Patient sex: M
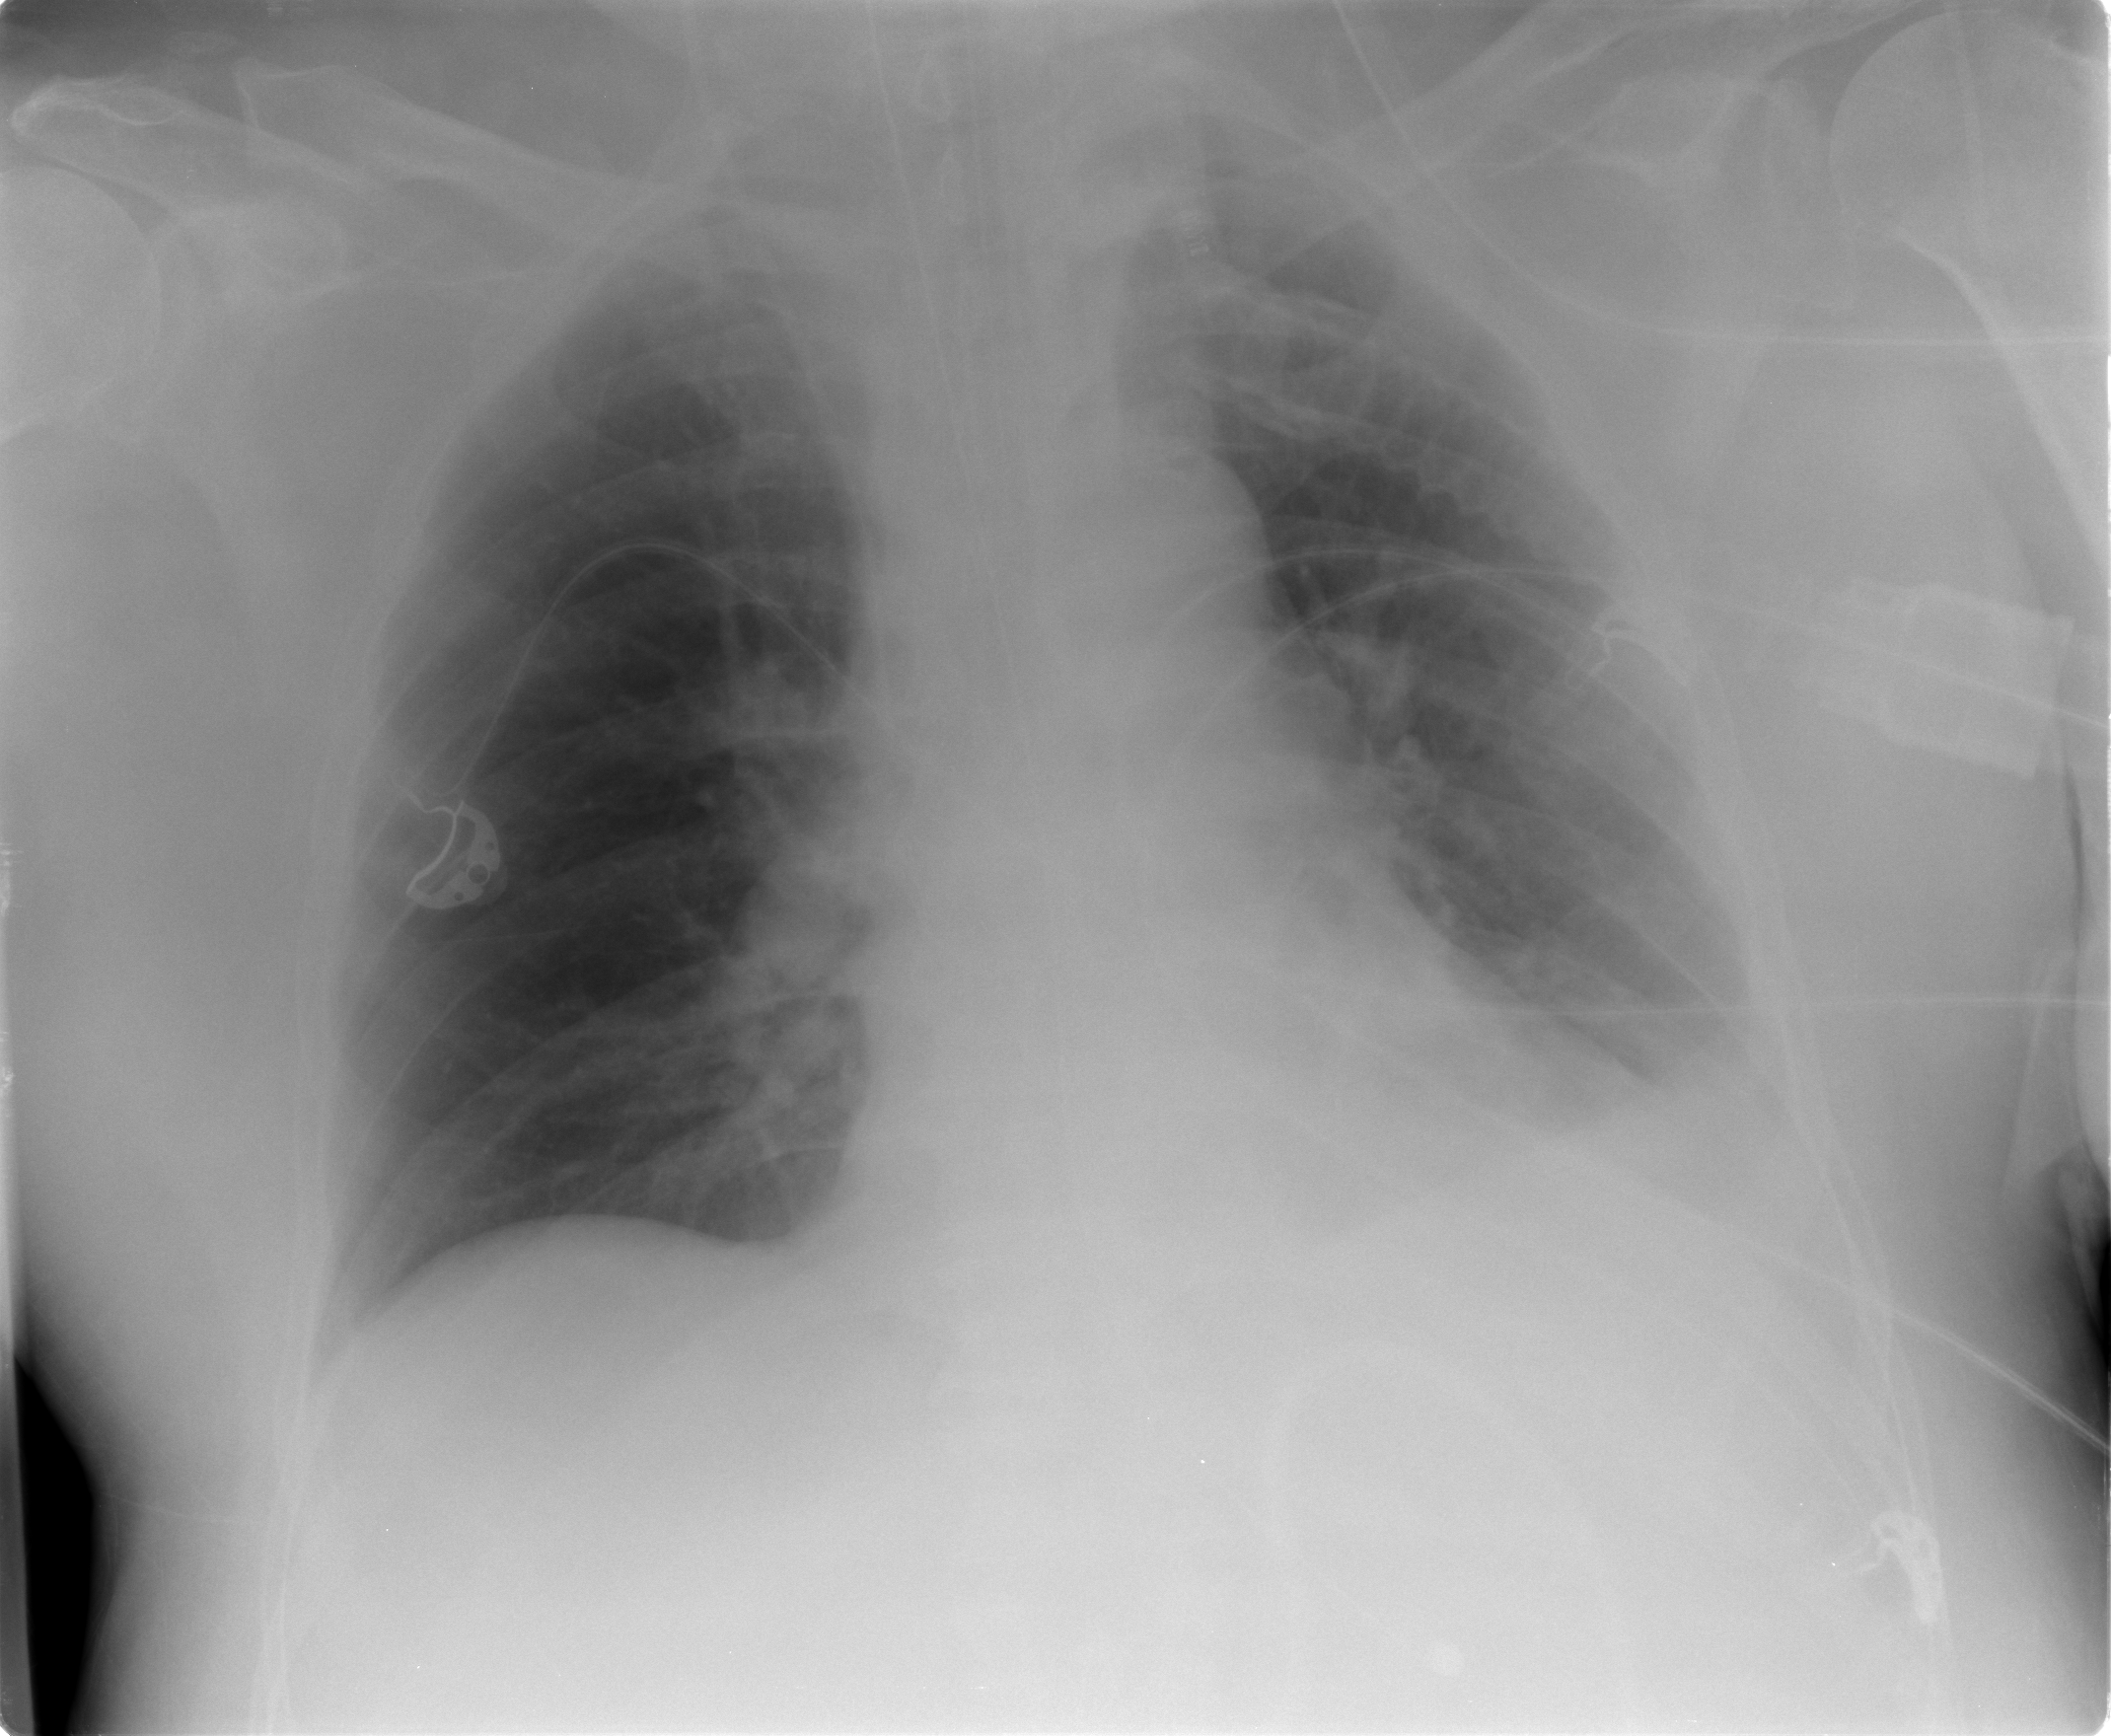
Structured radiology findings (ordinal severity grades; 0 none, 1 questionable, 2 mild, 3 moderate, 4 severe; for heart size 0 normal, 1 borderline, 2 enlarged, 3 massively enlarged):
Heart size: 0
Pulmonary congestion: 0
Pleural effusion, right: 0
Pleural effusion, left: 2
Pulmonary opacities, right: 0
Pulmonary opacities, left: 0
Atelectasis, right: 0
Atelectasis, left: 2